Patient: sex F, age 69
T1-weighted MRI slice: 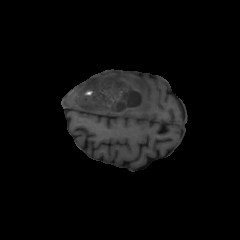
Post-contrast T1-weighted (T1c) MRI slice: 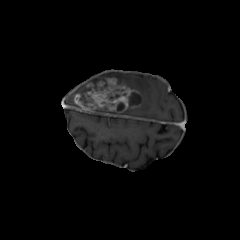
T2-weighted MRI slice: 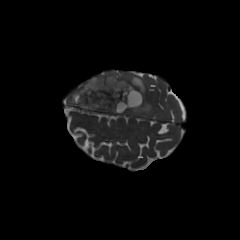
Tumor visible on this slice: yes
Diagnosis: Glioblastoma, IDH-wildtype
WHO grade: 4